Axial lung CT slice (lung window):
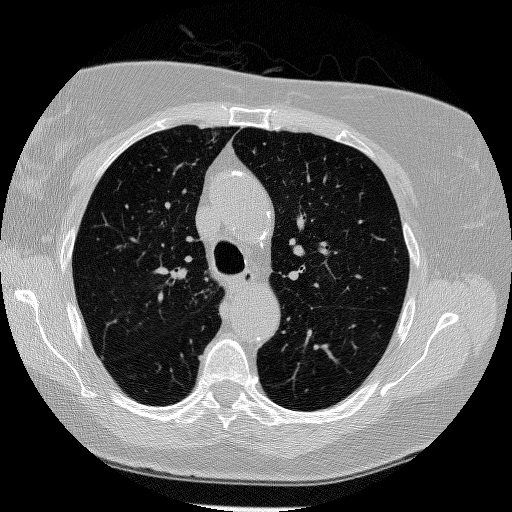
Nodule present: no